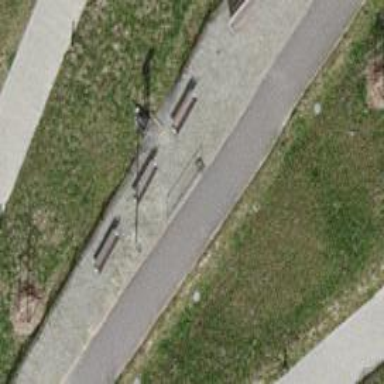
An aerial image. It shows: Bench.